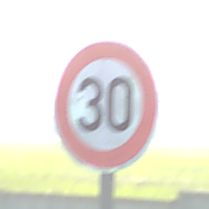
Verkehrszeichen: Geschwindigkeit30
Umgebung: Outdoor, Special
Tageszeit: MorningAfternoon
Wetter: Clear
Licht: Natural
Jahreszeit: NotSpecified
Kontrast: HighContrast